Question: It's possible to made popup like this?

Not contents in it. The style and position of popuping is interesting for me.
Under toolbutton, with arrow up to center of button.
The panel widget didn't do the same, it just popup in center of window.
How I can do this popup with Add-on SDK?
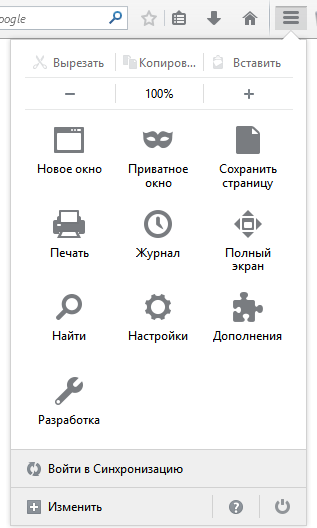
Answer: On Firefox 30 and above, you can attach a 'Panel' to a 'ToggleButton' like this:
'''
var panel = require("sdk/panel").Panel({
...
onHide: function(){
button.state('window', {checked: false});
}
});
var button = require("sdk/ui").ToggleButton({
...
onClick: function(state) {
if (state.checked) {
panel.show({
position: button
});
}
}
});
'''
Specify where to attach the panel via 'position' parameter in call to 'Panel.show'; In this case, we're attaching it to the 'ToggleButton'.
more information: <URL>